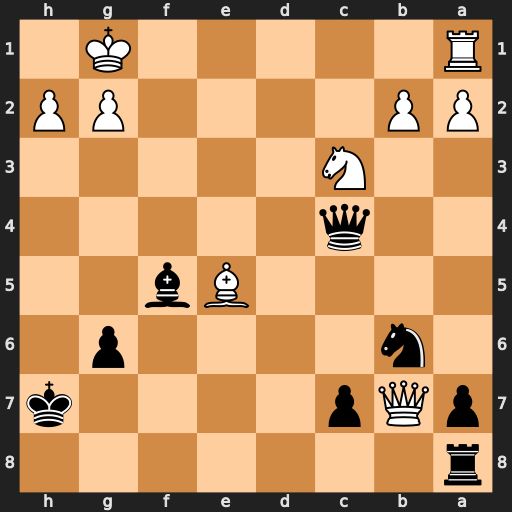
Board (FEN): r7/pQp4k/1n4p1/4Bb2/2q5/2N5/PP4PP/R5K1
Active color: b
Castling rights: -
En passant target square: -
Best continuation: Qc5+ Kh1 Qxe5